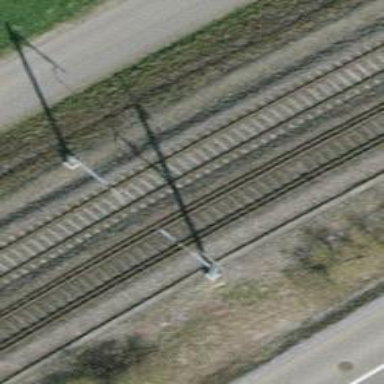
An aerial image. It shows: Single railway track with electrification through contact line.